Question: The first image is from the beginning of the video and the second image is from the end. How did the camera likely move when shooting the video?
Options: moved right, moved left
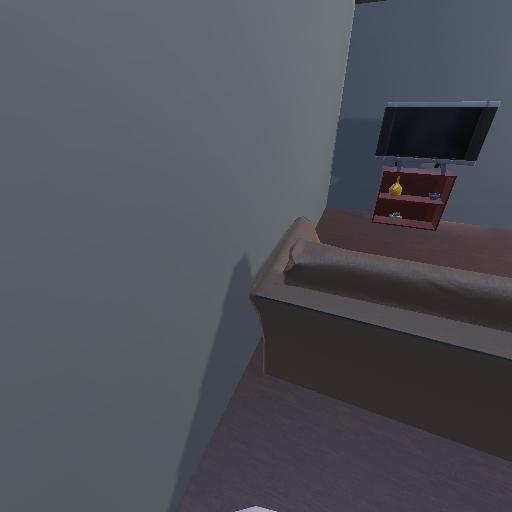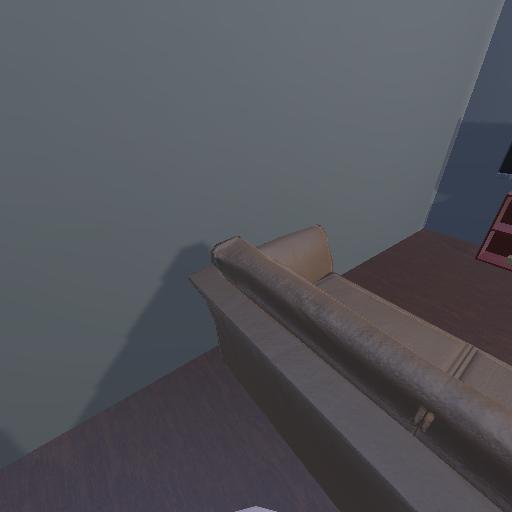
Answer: moved right